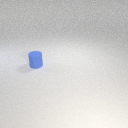
small blue rubber cylinder